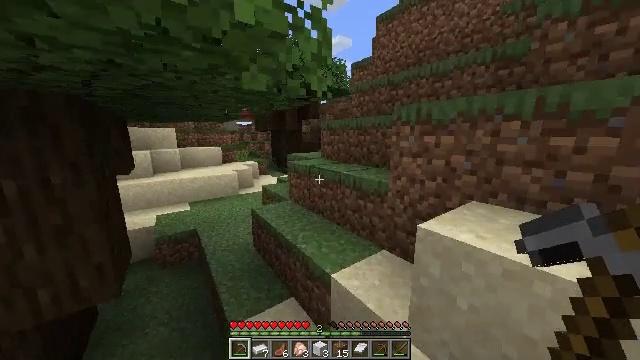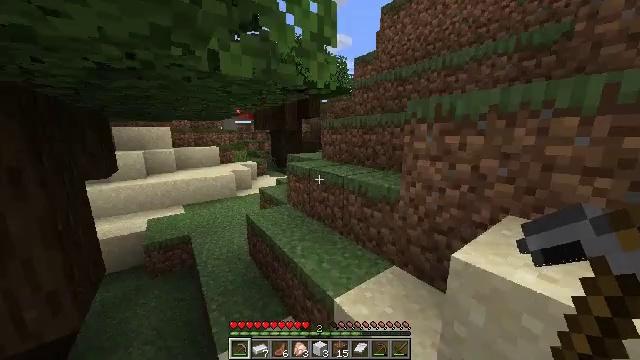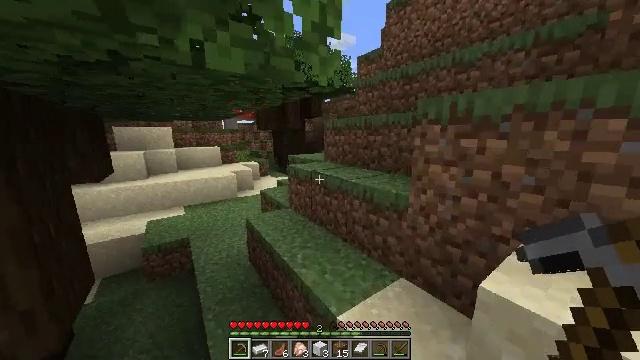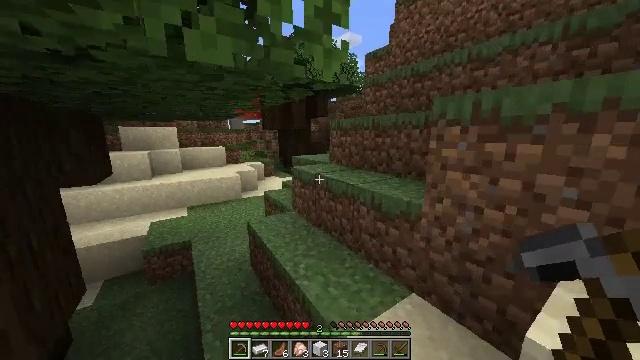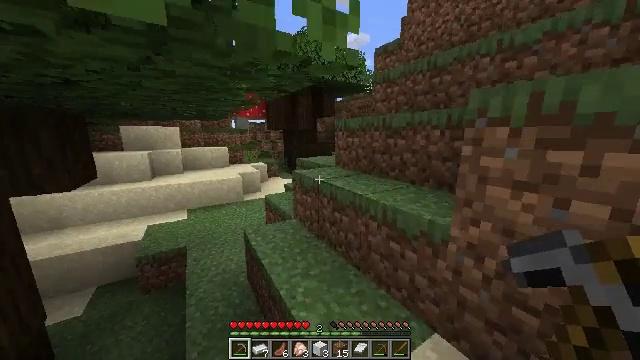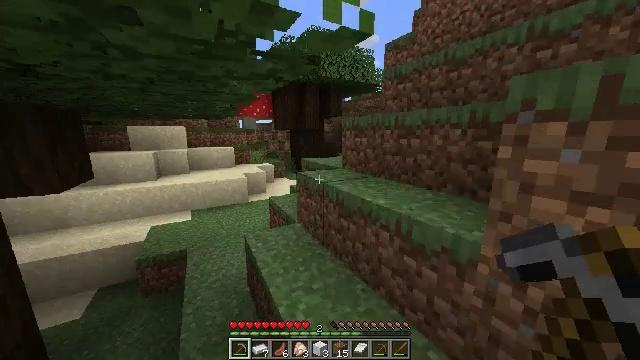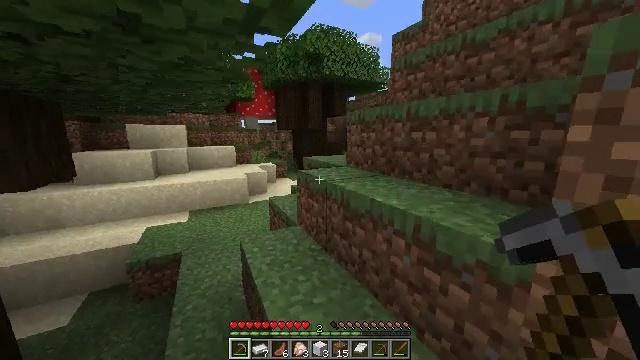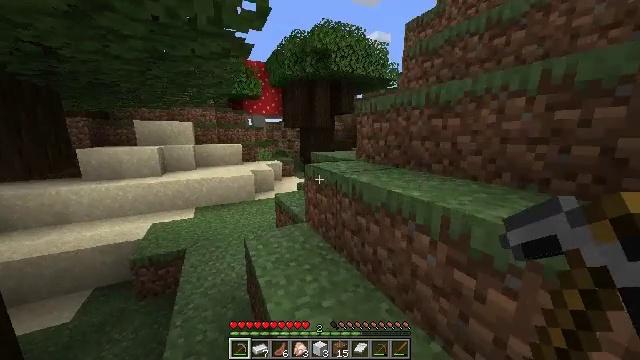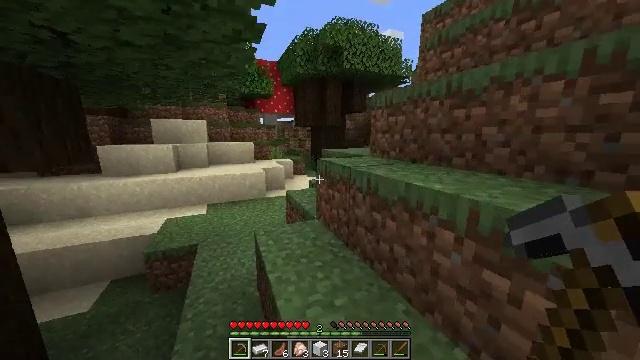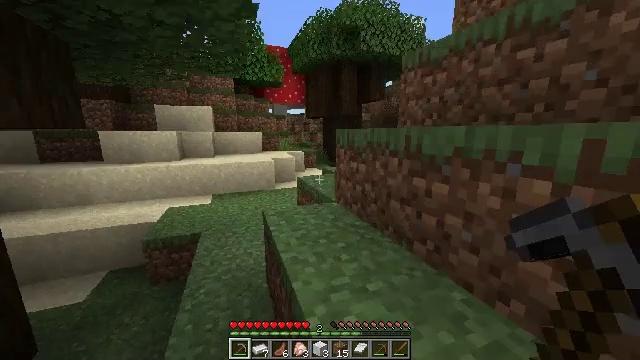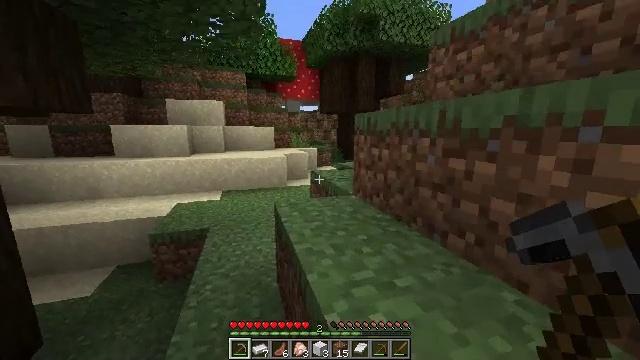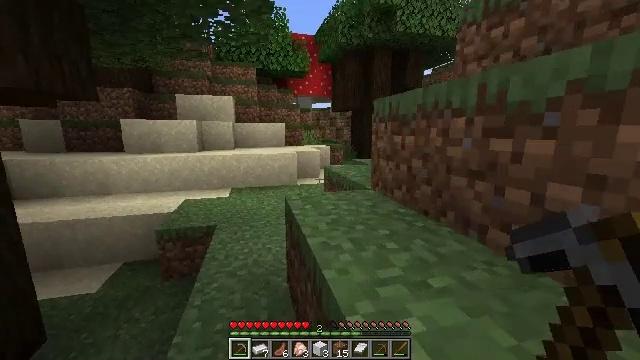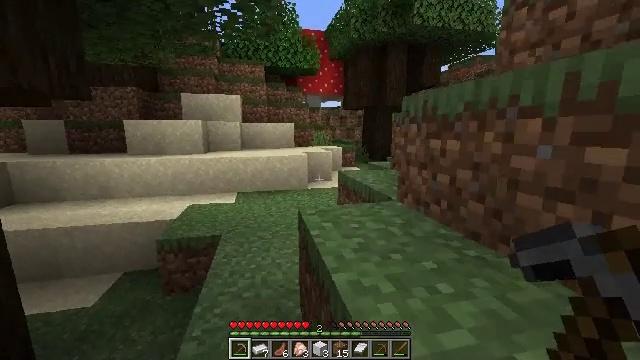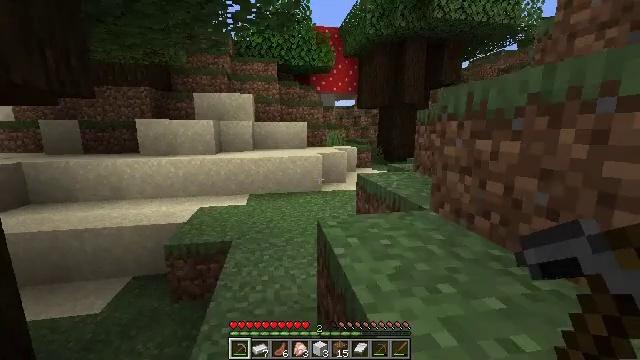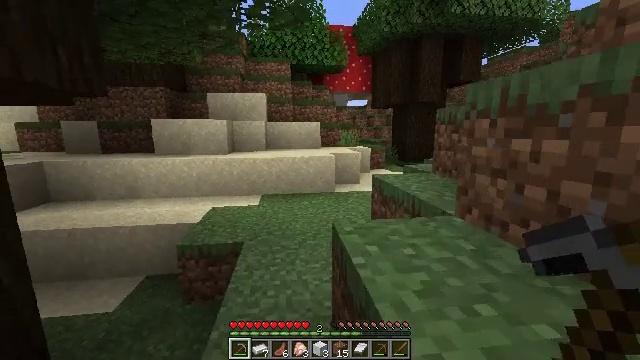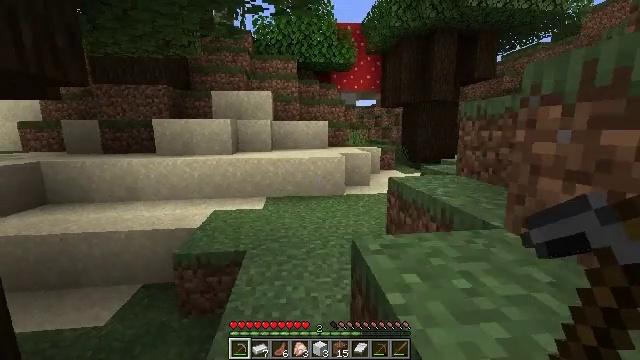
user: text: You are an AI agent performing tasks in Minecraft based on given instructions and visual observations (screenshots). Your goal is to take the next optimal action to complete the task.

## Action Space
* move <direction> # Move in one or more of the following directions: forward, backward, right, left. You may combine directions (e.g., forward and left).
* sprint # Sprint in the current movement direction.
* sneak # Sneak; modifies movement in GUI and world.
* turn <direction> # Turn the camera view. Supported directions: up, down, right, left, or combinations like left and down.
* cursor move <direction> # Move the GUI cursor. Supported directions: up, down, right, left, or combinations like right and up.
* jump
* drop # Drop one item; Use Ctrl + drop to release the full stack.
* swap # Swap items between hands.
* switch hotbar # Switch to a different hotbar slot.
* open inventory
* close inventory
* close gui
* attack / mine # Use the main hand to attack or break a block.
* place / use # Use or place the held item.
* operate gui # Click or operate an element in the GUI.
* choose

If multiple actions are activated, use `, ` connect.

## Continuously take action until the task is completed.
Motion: motion action
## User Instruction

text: Mine a chest to move it.
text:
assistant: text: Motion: move forward
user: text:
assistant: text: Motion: move forward
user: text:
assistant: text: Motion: move forward, turn left
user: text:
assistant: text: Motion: move forward, turn left
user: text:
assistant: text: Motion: move forward, turn left
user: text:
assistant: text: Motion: move forward
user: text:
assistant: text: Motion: move forward, turn left
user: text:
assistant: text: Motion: move forward, turn left
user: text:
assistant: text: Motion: move forward, turn left
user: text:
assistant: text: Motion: move forward, turn left
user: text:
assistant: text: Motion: move forward, turn left
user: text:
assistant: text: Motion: move forward, turn left
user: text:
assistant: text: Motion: move forward, turn left
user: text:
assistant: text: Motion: move forward, turn left
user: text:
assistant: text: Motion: move forward, turn left
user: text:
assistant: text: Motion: move forward
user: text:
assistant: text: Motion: move forward
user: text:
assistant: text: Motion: move forward
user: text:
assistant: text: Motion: move forward
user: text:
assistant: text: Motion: move forward
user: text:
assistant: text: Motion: move forward
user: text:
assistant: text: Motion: move forward
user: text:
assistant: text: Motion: move forward
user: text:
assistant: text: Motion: move forward
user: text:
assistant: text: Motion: move forward
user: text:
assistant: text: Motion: no_op
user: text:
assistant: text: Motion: move forward, turn right
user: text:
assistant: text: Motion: move forward
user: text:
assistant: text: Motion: move forward, turn right
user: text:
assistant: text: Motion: turn right